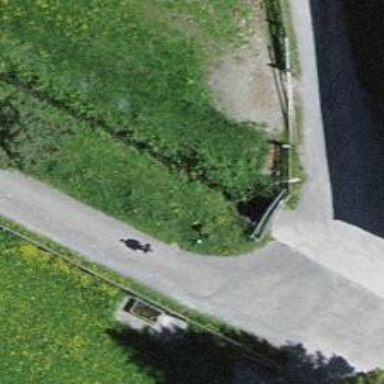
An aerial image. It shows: Culvert tunnel under drain waterway.